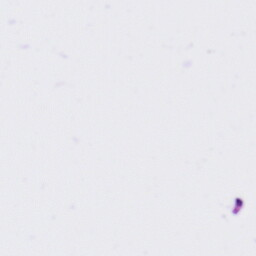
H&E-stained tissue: Tonsil